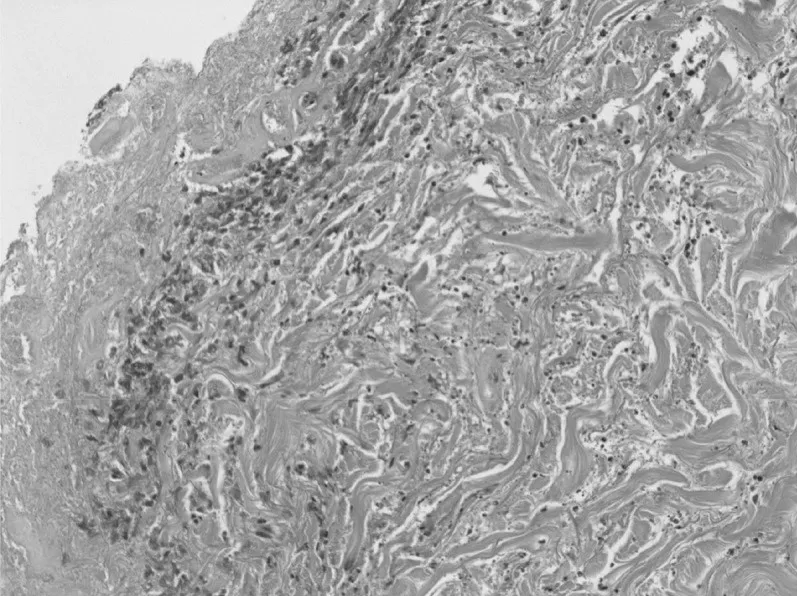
Skin biopsy of necrosed area. Focal areas of lipomembranous, fibrinized vessels and focal basophilic stippling of the subcutaneous vessels.
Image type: pathology (pas)